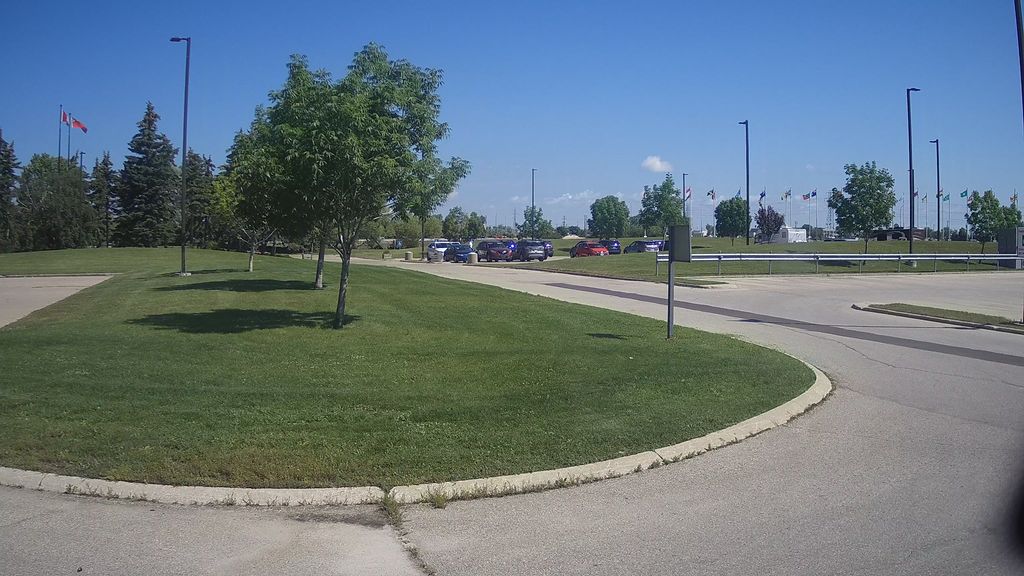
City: winnipeg